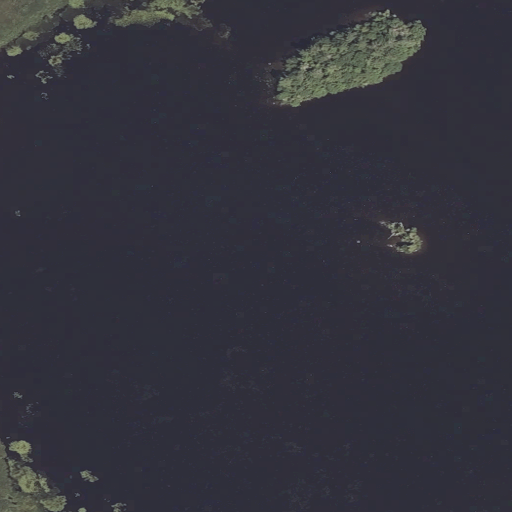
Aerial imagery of island in Maine named Squirrel Island containing open water, herbaceous wetlands, woody wetlands, grassland, and evergreen forest